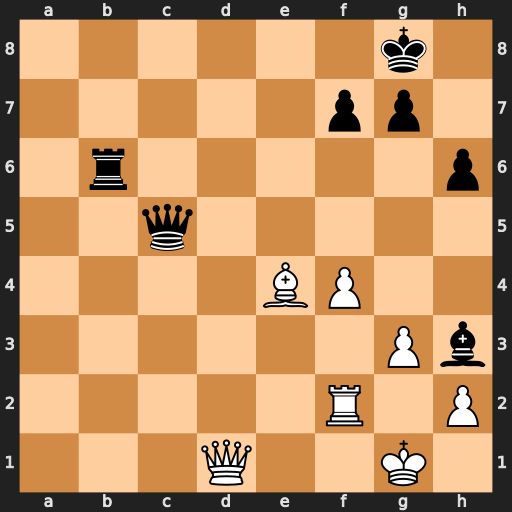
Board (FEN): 6k1/5pp1/1r5p/2q5/4BP2/6Pb/5R1P/3Q2K1
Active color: w
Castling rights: -
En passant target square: -
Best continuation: Qd8+ Qf8 Qxb6